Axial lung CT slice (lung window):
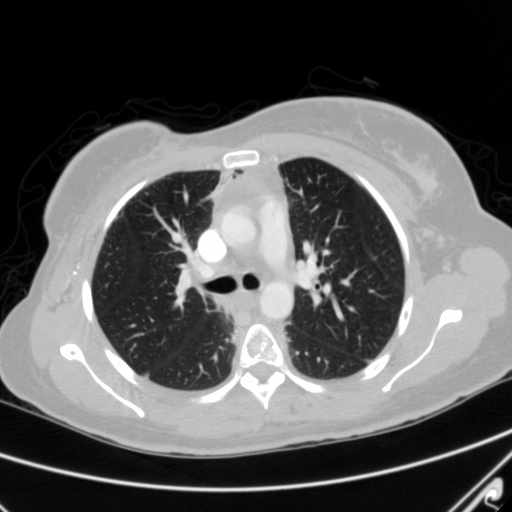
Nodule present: no